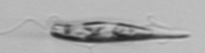
Label: Euglena